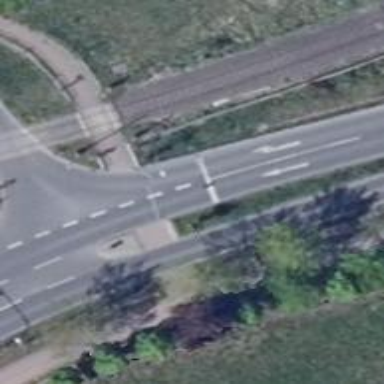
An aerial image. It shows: Secondary road with cycle track alongside.